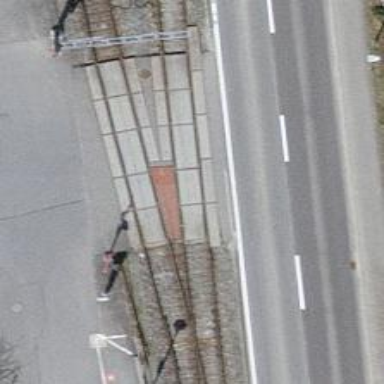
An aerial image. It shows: Railway level crossing.